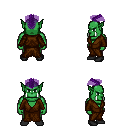
a pixel art fantasy rpg character, male body template, orc, green skin, brown robe, magenta pants, purple short mohawk hairstyle, black shoes, four views (front, back, left, right), 2x2 character sprite sheet, small pixel art, hard edges, no anti-aliasing